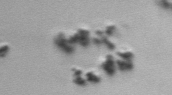
Label: Phaeocystis